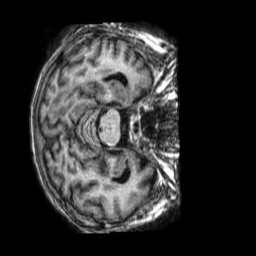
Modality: T1w
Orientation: axial
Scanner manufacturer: philips
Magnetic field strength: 1.5 T
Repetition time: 0.007275 s
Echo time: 0.003334 s